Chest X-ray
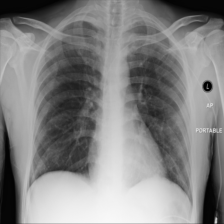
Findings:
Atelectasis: negative
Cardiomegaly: negative
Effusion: negative
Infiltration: negative
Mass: negative
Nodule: negative
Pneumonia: negative
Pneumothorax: negative
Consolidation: negative
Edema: negative
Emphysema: negative
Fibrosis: negative
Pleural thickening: negative
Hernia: negative